Field crop: maize
Growth stage: 2
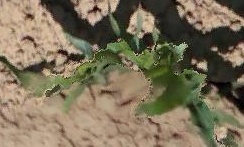
Species: maize